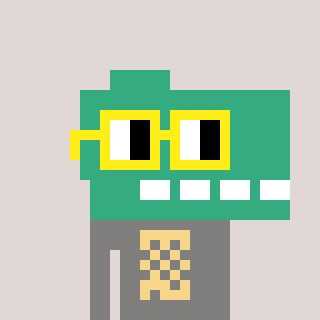
a pixel art character with square yellow glasses, a dino-shaped head and a bluegrey-colored body on a warm background